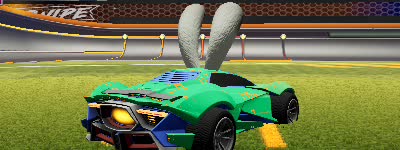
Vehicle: werewolf